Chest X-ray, PA view. Patient: 54 years old, sex F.
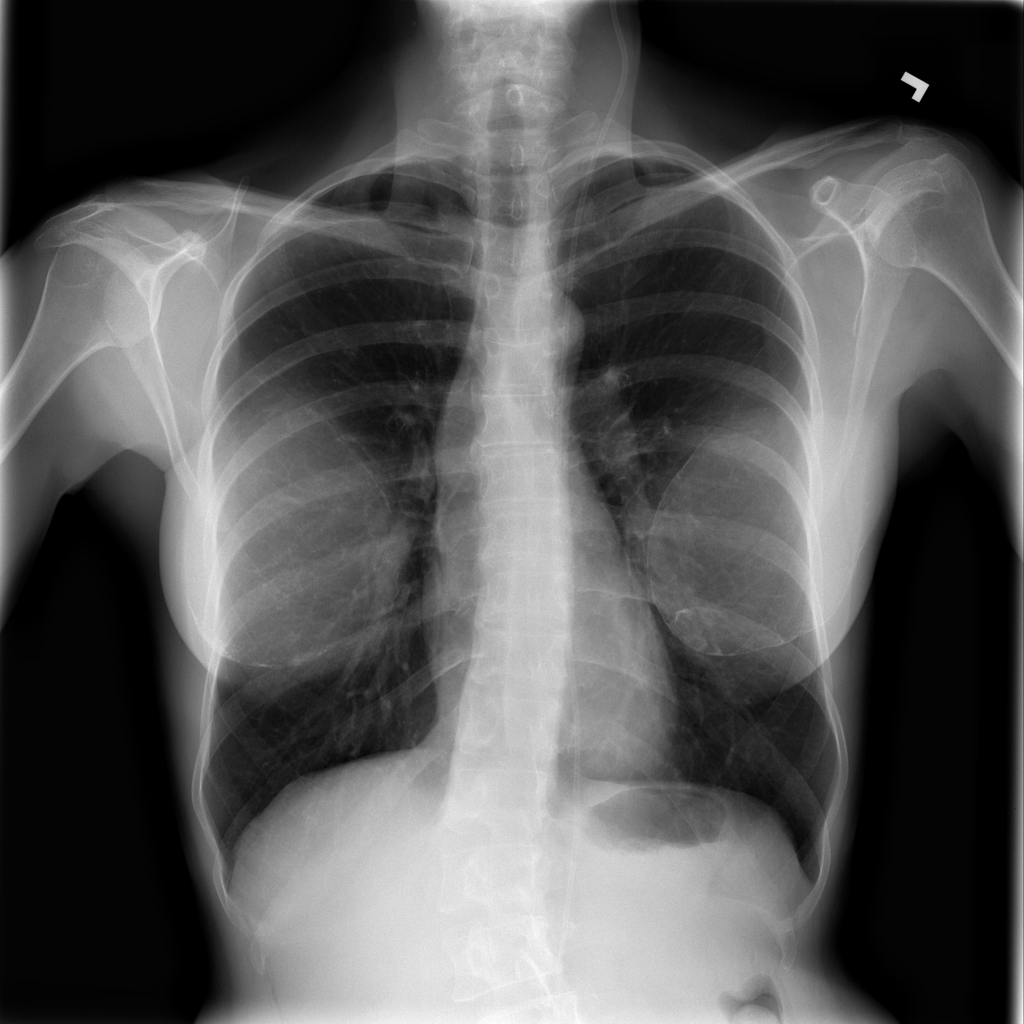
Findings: No Finding